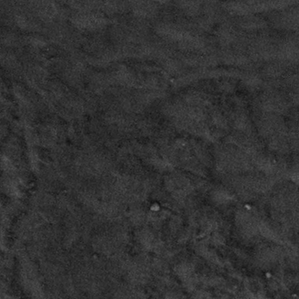
Label: frost